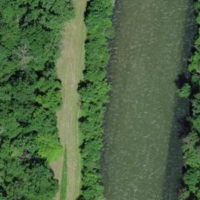
EUNIS habitat code: 15
Species observed at this site:
Mercurialis perennis